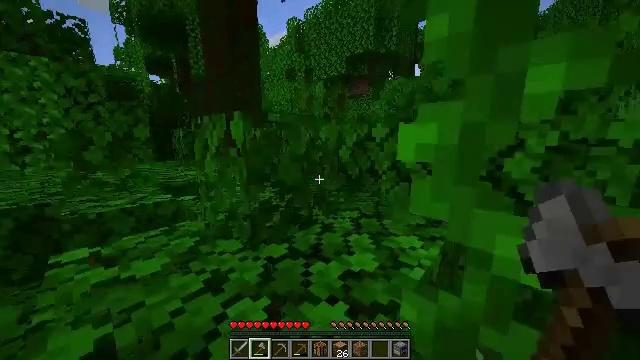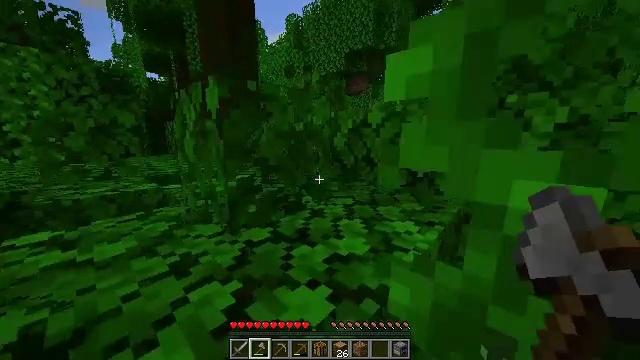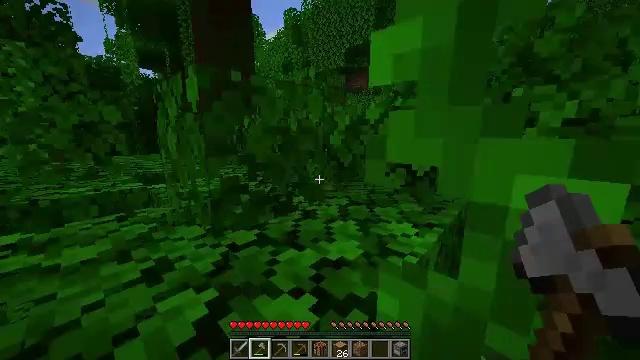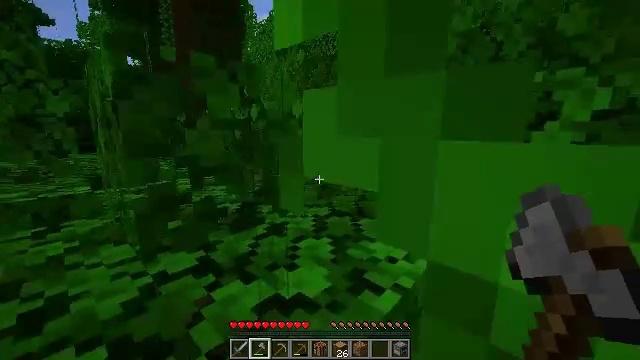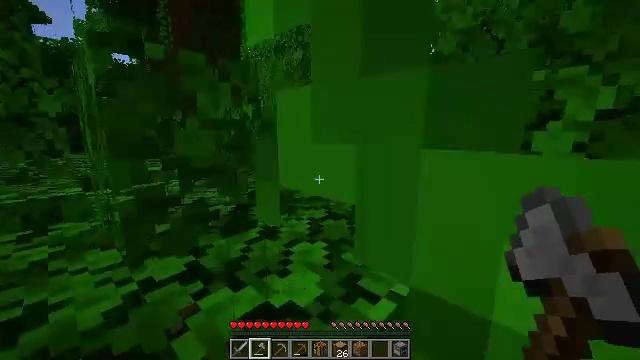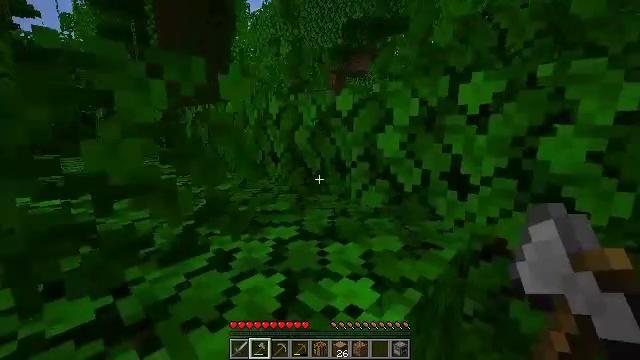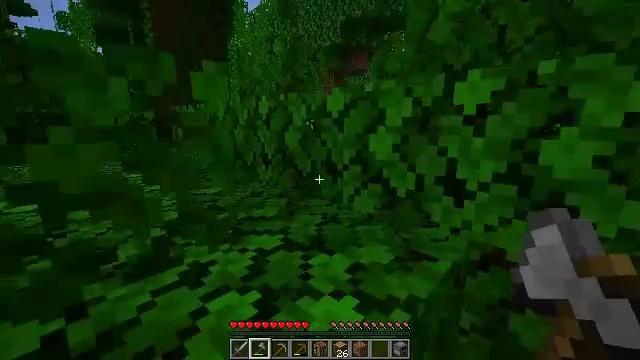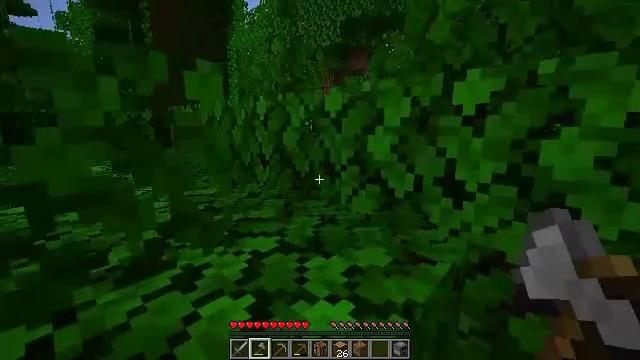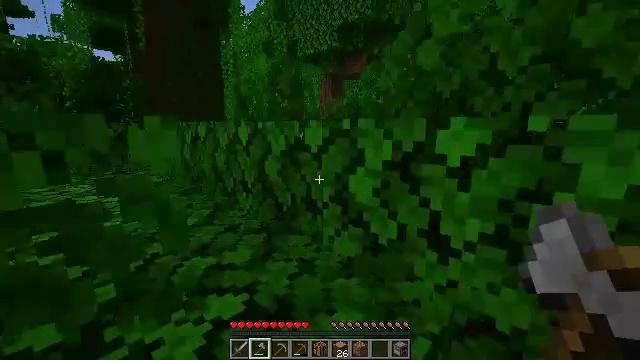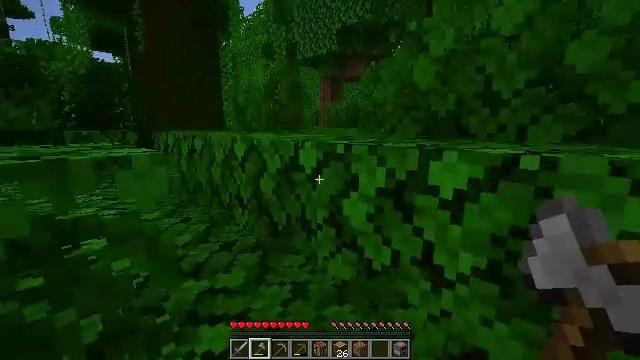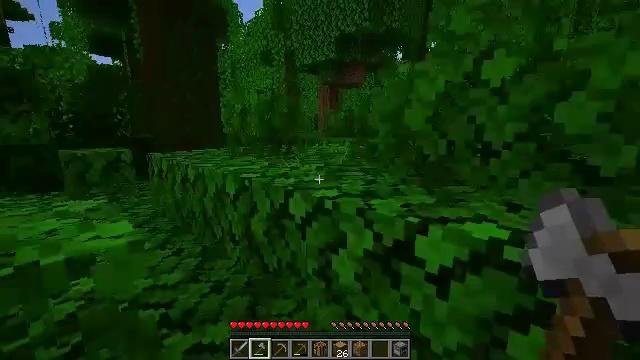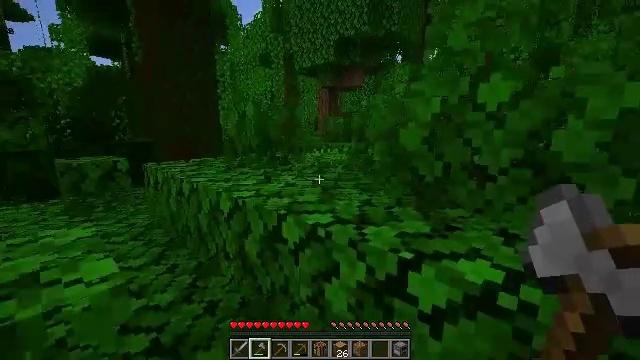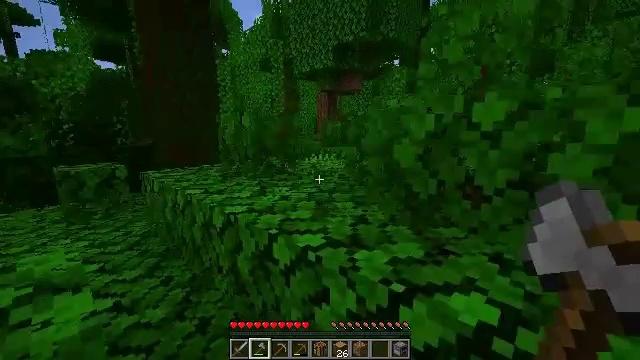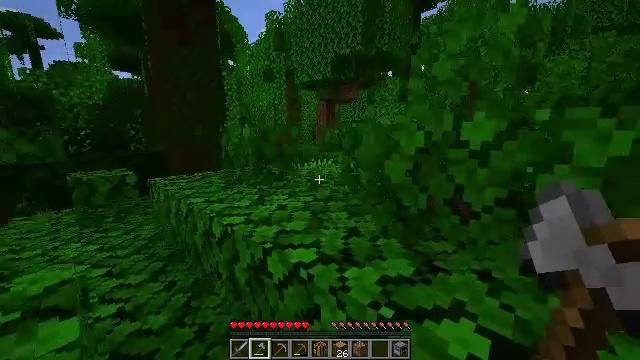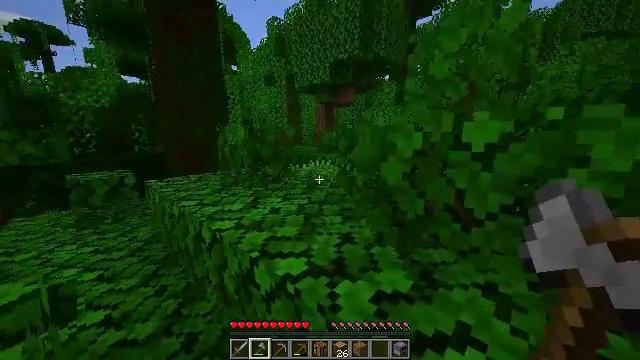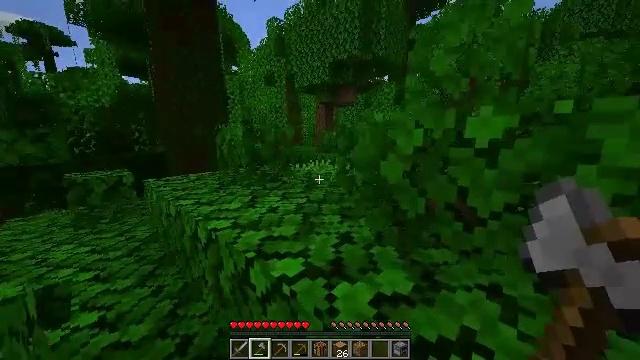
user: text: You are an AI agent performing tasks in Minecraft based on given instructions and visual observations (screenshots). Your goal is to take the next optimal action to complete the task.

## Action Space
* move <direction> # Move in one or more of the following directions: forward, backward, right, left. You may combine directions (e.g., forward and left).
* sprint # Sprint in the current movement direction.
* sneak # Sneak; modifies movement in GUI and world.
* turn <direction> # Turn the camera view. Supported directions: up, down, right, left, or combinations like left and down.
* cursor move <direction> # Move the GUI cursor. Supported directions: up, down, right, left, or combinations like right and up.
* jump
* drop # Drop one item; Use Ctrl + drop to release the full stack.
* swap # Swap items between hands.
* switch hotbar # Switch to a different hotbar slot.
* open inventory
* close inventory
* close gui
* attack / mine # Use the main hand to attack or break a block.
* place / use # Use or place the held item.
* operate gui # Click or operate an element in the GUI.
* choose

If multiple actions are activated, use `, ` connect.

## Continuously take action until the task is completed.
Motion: motion action
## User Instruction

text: Mine bamboo with your hand.
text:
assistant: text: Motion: move forward, sprint
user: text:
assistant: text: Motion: move forward, sprint
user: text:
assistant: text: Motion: move forward, sprint
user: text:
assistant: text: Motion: move forward, sprint
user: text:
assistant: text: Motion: move forward, sprint
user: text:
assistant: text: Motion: move forward, sprint
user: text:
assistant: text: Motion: move forward, sprint
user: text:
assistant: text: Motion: move forward, sprint, jump
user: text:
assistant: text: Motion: move forward, sprint, jump
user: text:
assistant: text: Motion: move forward, sprint, jump
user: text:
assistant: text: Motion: move forward, sprint, jump
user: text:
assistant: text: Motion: move forward, sprint
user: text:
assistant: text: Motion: move forward, sprint
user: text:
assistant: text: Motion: move forward, sprint
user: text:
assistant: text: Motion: move forward, sprint
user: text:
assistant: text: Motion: move forward, sprint
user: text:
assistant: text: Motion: move forward, sprint
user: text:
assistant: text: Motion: move forward, sprint
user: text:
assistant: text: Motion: move forward, sprint
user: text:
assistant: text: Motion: move forward, sprint, turn left and up
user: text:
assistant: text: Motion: move forward, sprint, turn left
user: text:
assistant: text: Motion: move forward, sprint, turn left and up
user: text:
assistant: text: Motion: move forward, sprint, turn left
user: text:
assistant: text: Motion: move forward, sprint
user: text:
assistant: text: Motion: move forward, sprint
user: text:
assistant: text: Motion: move forward, sprint
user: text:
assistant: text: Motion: move forward, sprint
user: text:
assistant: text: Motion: move forward, sprint
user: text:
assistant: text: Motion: move forward, sprint
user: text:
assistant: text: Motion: move forward, sprint